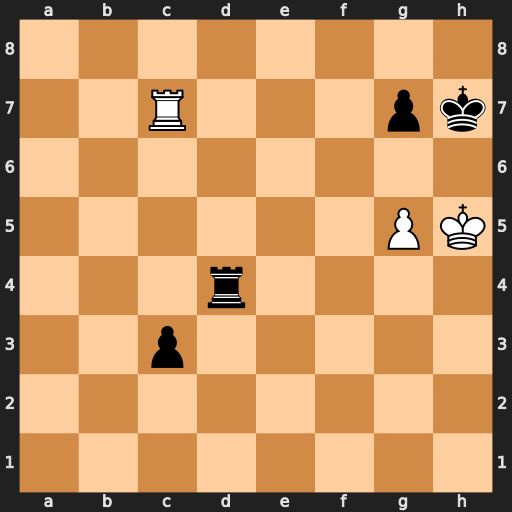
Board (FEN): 8/2R3pk/8/6PK/3r4/2p5/8/8
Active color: w
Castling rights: -
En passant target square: -
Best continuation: g6+ Kh8 Rc8+ Rd8 Rxd8#